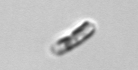
Label: Guinardia_striata